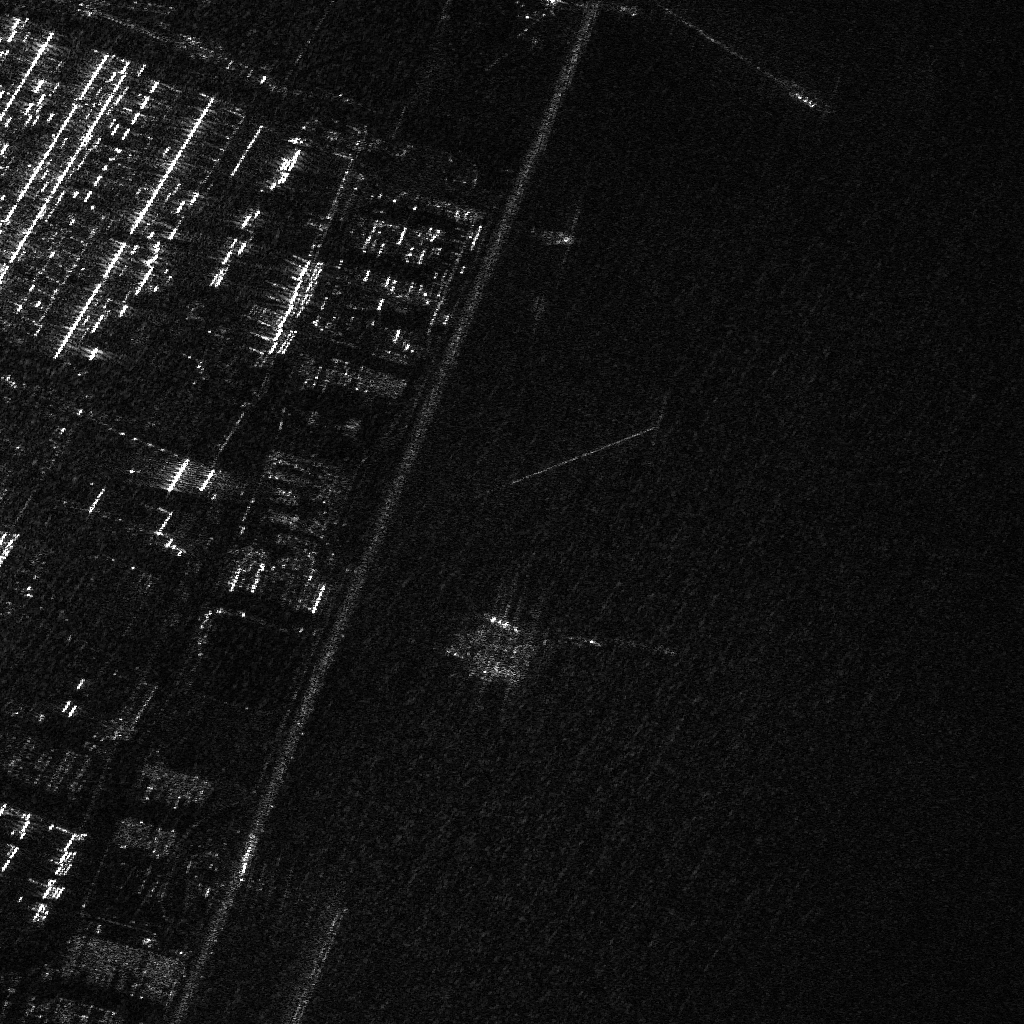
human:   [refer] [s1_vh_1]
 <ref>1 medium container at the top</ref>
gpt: <box>[[51, 22, 55, 24, 10]]</box>